Field crop: maize
Growth stage: 1
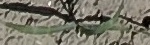
Species: sorghum